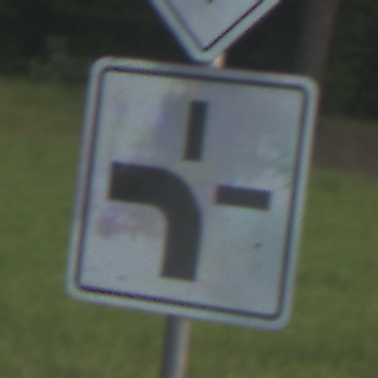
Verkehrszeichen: VerlaufVorfahrtsstrasse1
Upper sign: Vorfahrtsstrasse
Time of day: SunriseSunset
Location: Outdoor (Nature)
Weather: PartlyCloudy
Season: NotSpecified
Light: Natural